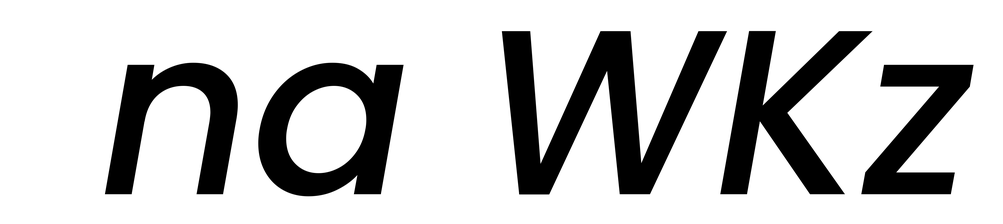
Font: Poppins-MediumItalic